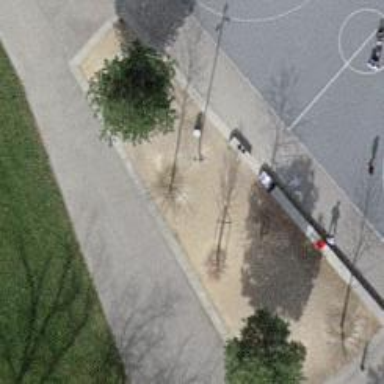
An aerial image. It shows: Concrete bench.